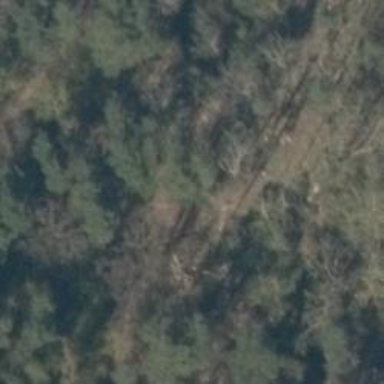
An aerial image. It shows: Track with grade 4 track type.